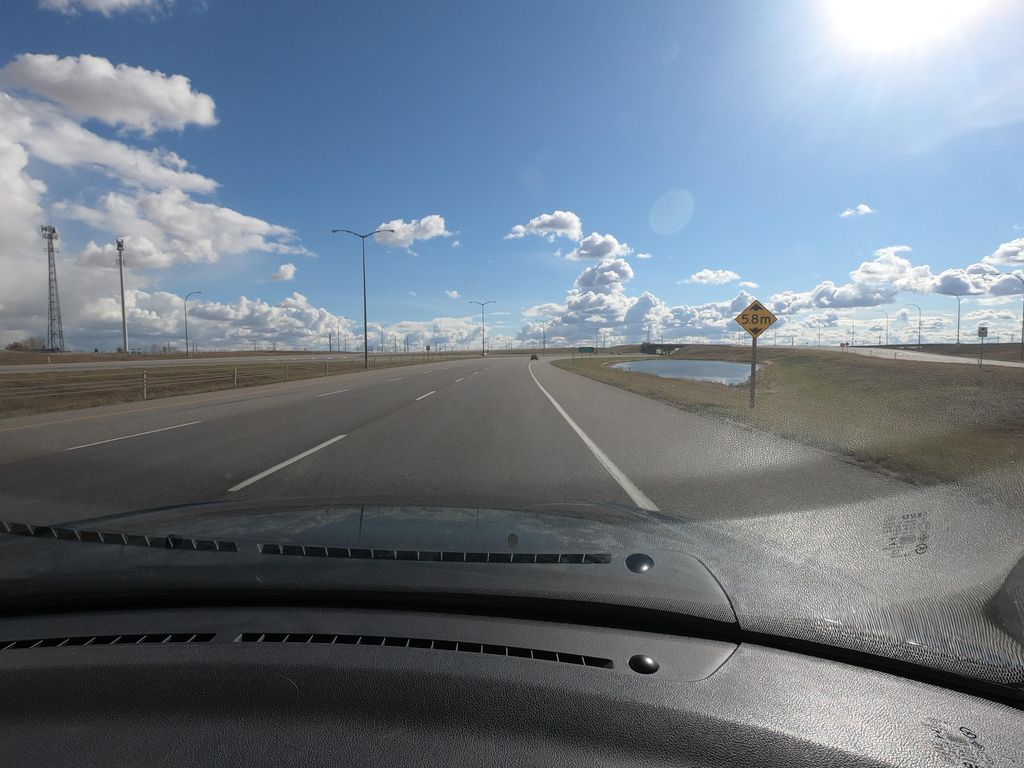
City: calgary